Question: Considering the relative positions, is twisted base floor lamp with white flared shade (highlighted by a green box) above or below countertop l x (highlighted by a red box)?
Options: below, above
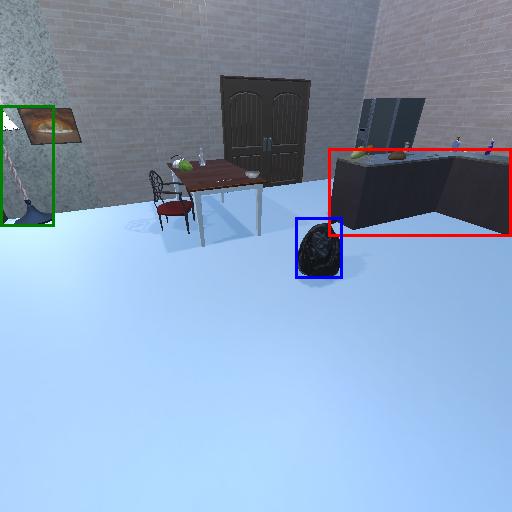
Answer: below